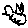
Label: bird